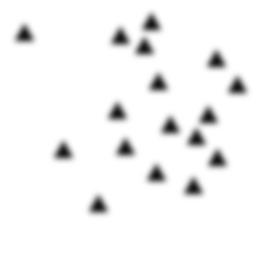
Squares: 0
Triangles: 17
Stars: 0
Total shapes: 17